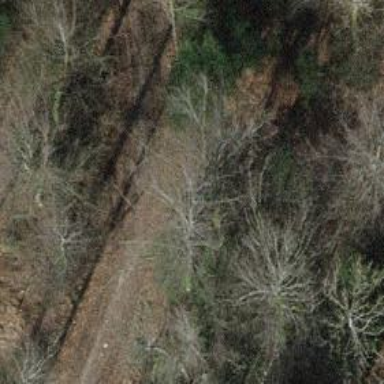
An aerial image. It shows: Dirt path.